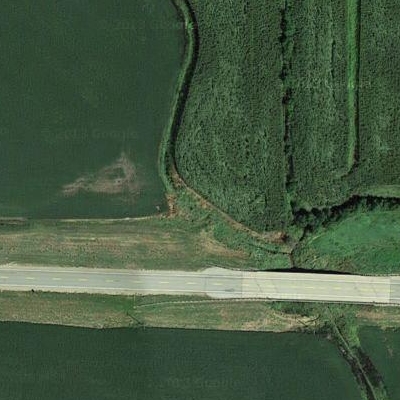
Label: bField